Question: I am implementing following paypal REST API:
'''
curl -v https://api.sandbox.paypal.com/v1/vault/credit-card -H 'Content-Type:application/json' -H 'Authorization: Bearer {accessToken}' -d '{
"payer_id":"user12345",
"type":"visa",
"number":"4417119669820331",
"expire_month":"11",
"expire_year":"2018",
"first_name":"Joe",
"last_name":"Shopper"
}'
'''
I have successfully implement this api in AFNetworking 1.3.3 with following Code. Where 'PPWebService' is subclass of 'AFHTTPClient'
'''
[[PPWebService sharedClient] setParameterEncoding:AFJSONParameterEncoding];
[[PPWebService sharedClient] setDefaultHeader:@"Content-Type" value:@"application/json"];
[[PPWebService sharedClient] setDefaultHeader:@"Authorization" value:[NSString stringWithFormat:@"Bearer %@", accessToken]];
[[PPWebService sharedClient] postPath:@"vault/credit-card"
parameters:creditCard
success:^(AFHTTPRequestOperation *operation, id responseObject)
{
NSDictionary *response = [self JSONToObject:operation.responseString];
creditCardId = response[@"id"];
if(creditCardId)
{
UIAlertView *alert = [[UIAlertView alloc] initWithTitle:@"Credit card" message:@"Saved !!" delegate:nil cancelButtonTitle:@"on" otherButtonTitles:nil];
[alert show];
}
}
failure:^(AFHTTPRequestOperation *operation, NSError *error)
{
UIAlertView *alert = [[UIAlertView alloc] initWithTitle:@"Credit card" message:error.description delegate:nil cancelButtonTitle:@"on" otherButtonTitles:nil];
[alert show];
}];
'''
I want to use AFNetworking 2.x.x in my project. But I am not able to do it with this new version.
I have subclass 'AFHTTPRequestOperationManager'. I search internet and people suggest me to use 'AFJSONRequestSerializer'. All other code is very similar. But than also I am getting bad request error.
So how can I send raw JSON string in with POST method in AFNetworking 2.x.x?
<URL>
: 404 Bad Request
:
'''
{"name":"MALFORMED_REQUEST","message":"The request JSON is not well formed.","information_link":"https://developer.paypal.com/docs/api/#MALFORMED_REQUEST","debug_id":"ab3c1dd874a07"}
'''
I am getting proper response by using Postman as shown in following screenshot.

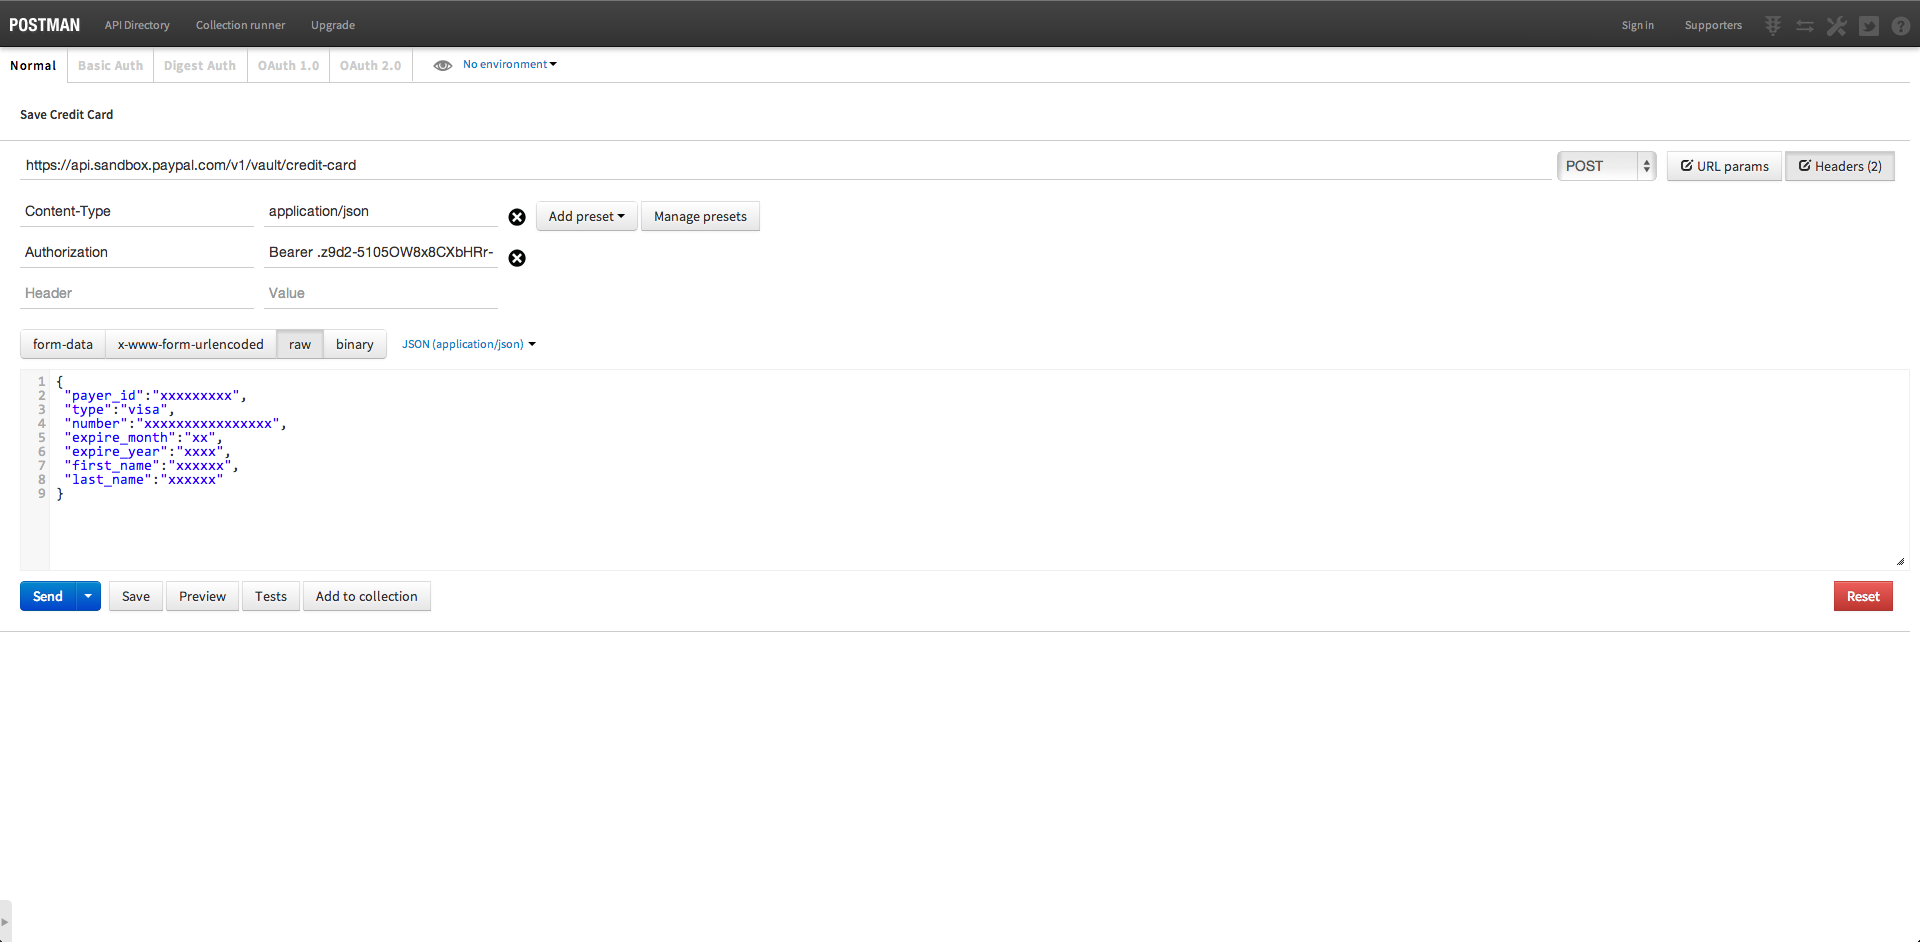
Answer: So finally I got answer. I use subclass of 'AFHTTPSessionManager' to implement API in my project. And use it with singleton object. So this is my singleton method.
'''
+ (MASWebService *)APIClient
{
static MASWebService *_sharedClient = nil;
static dispatch_once_t onceToken;
dispatch_once(&onceToken, ^
{
NSURL *baseURL = [NSURL URLWithString:BaseURL];
NSURLSessionConfiguration *config = [NSURLSessionConfiguration defaultSessionConfiguration];
_sharedClient = [[MASWebService alloc] initWithBaseURL:baseURL sessionConfiguration:config];
_sharedClient.responseSerializer = [AFJSONResponseSerializer serializerWithReadingOptions:NSJSONReadingAllowFragments];
_sharedClient.requestSerializer = [AFJSONRequestSerializer serializer];
[_sharedClient.requestSerializer setValue:@"application/json" forHTTPHeaderField:@"Content-Type"];
});
return _sharedClient;
}
'''
The main key line is setting Request Serializer HTTP Header "Content-Type" to "application/json"
If you are not subclassing 'AFHTTPSessionManager' and using 'AFHTTPRequestOperationManager' for single request than also it will work because 'AFHTTPRequestOperationManager' is also conform to 'AFURLRequestSerialization' protocol as property of 'AFHTTPRequestSerializer'. I have not done it but it should look like this.
'''
AFHTTPRequestOperationManager *manager = [AFHTTPRequestOperationManager manager];
NSDictionary *parameters = @{@"foo": @"bar"};
manager.responseSerializer = [AFJSONResponseSerializer serializerWithReadingOptions:NSJSONReadingAllowFragments];
manager.requestSerializer = [AFJSONRequestSerializer serializer];
[manager.requestSerializer setValue:@"application/json" forHTTPHeaderField:@"Content-Type"];
[manager POST:@"http://example.com/resources.json" parameters:parameters success:^(AFHTTPRequestOperation *operation, id responseObject) {
NSLog(@"JSON: %@", responseObject);
} failure:^(AFHTTPRequestOperation *operation, NSError *error) {
NSLog(@"Error: %@", error);
}];
'''
I hope this will work. Inform me in comment if I am wrong somewhere.
: <URL>